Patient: sex F, age 64
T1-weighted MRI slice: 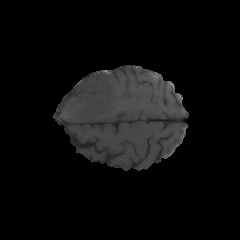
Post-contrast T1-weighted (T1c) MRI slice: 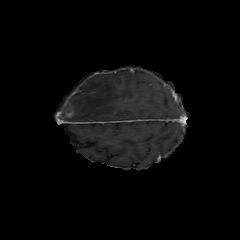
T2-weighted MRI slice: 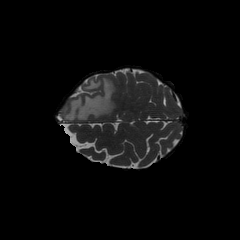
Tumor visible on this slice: yes
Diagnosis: Glioblastoma, IDH-wildtype
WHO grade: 4